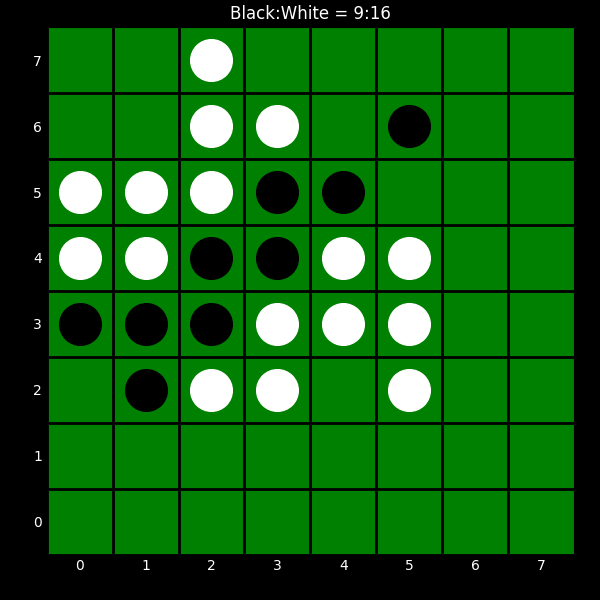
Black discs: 9
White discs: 16